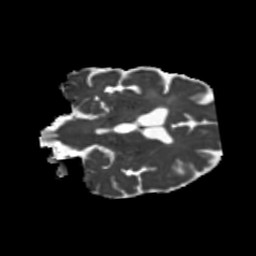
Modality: MD
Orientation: coronal
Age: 64
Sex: male
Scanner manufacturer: siemens
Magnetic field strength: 3 T
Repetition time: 5.25 s
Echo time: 0.08 s